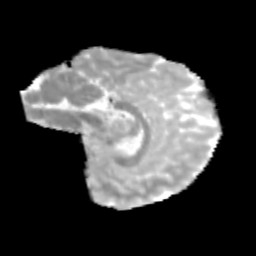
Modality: MD
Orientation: sagittal
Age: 12
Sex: male
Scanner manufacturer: siemens
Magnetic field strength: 3 T
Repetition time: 3.8 s
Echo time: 0.07 s